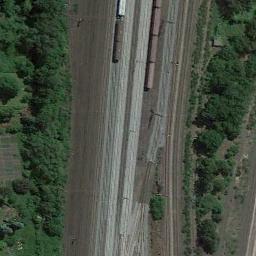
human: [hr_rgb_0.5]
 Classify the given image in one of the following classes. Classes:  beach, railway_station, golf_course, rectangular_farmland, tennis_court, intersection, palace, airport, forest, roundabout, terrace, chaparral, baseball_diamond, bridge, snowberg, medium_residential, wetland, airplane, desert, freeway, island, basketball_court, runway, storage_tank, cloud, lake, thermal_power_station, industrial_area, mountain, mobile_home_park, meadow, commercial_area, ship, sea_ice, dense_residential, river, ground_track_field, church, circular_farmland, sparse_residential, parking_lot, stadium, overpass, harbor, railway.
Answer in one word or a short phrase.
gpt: railway